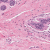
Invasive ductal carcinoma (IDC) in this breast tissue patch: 0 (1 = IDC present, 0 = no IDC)